Interaction volume radius: 5 \u00c5
Interaction volume height: 25 \u00c5
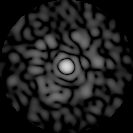
Disorder parameter: 0.837